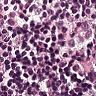
Metastatic tissue present: yes